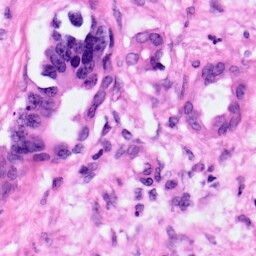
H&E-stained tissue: Pancreatic